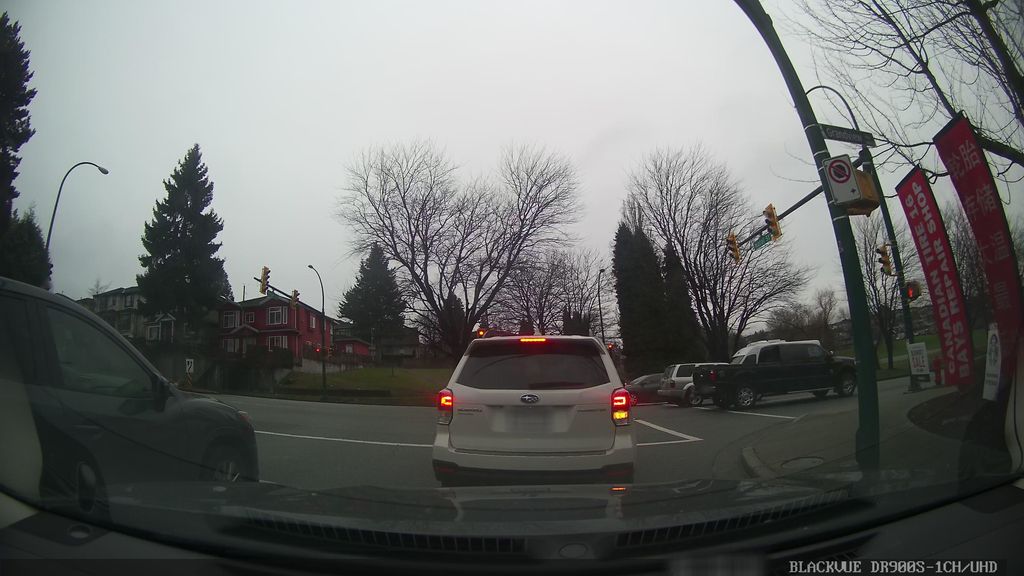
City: vancouver